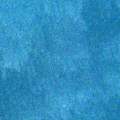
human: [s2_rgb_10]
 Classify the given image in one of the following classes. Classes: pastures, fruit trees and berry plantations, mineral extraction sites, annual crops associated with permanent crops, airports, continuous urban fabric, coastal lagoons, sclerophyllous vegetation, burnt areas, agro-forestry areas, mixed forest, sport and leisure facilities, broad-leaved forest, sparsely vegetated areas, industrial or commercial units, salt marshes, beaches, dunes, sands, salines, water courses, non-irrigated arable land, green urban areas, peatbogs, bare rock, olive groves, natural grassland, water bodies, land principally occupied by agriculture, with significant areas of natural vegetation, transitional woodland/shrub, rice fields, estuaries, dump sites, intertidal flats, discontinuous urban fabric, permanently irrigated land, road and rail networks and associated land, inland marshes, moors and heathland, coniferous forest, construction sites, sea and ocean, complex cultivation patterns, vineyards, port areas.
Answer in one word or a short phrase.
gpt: sea and ocean